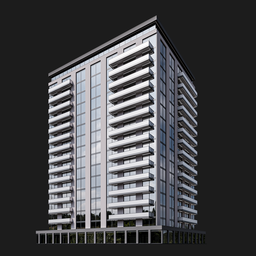
Label: architecture